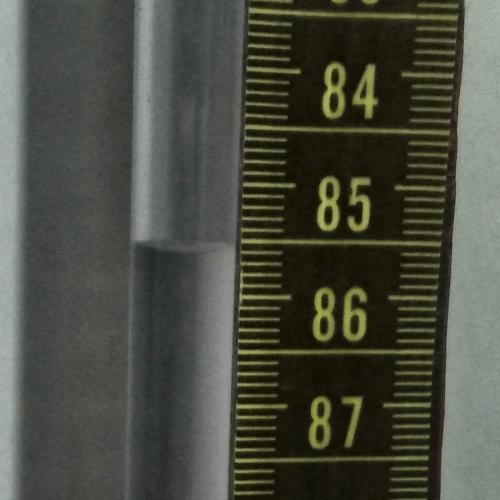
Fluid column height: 85.5 cm